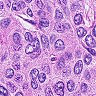
Metastatic tissue present: yes